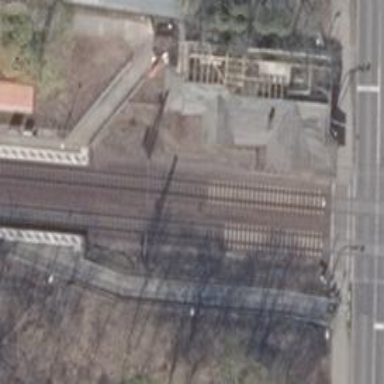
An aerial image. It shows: Railway signal.